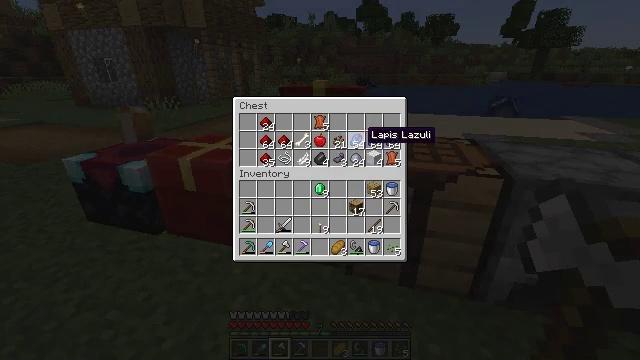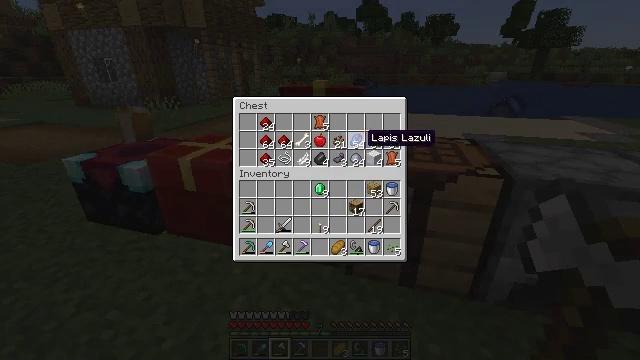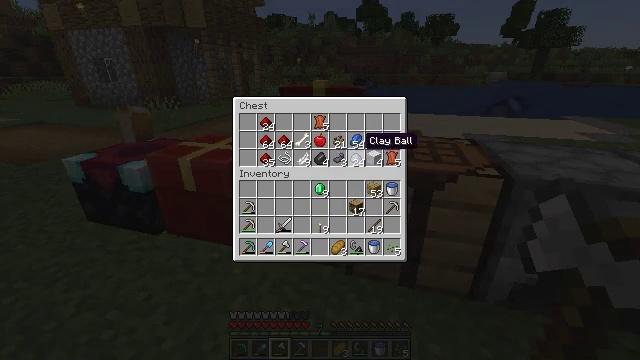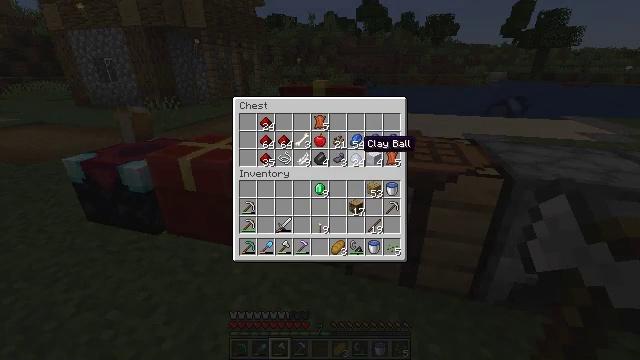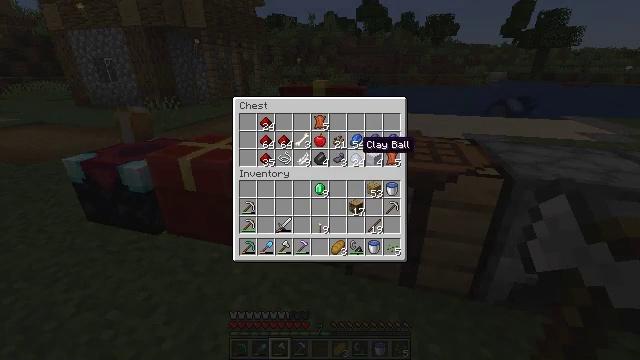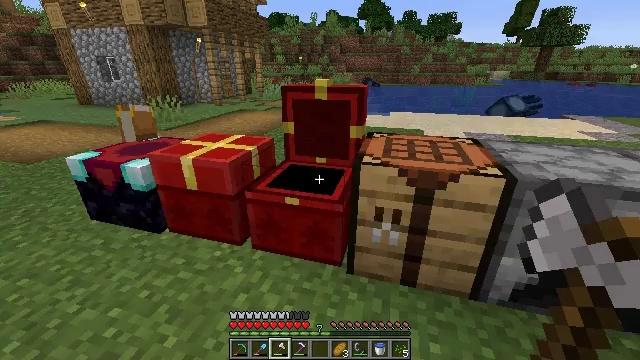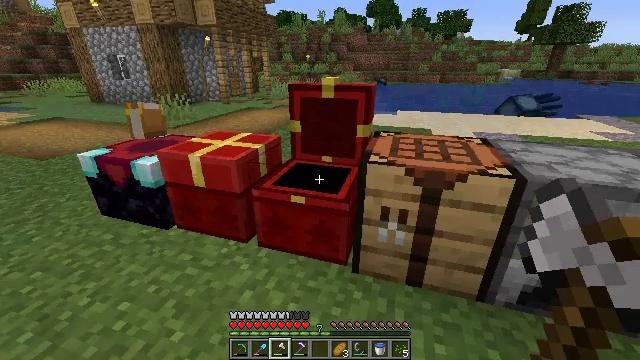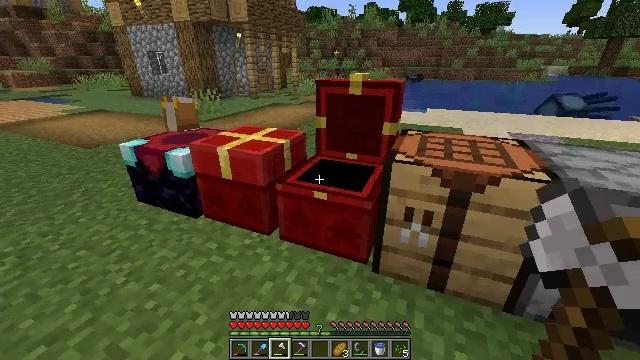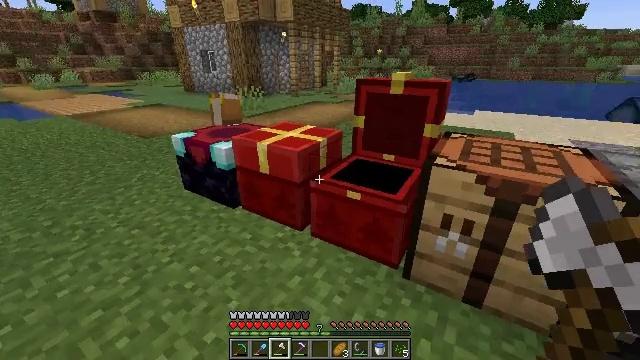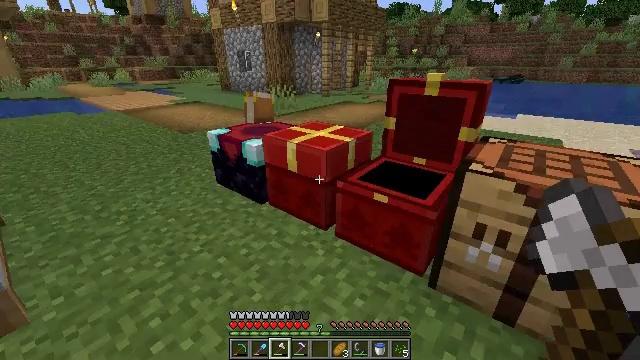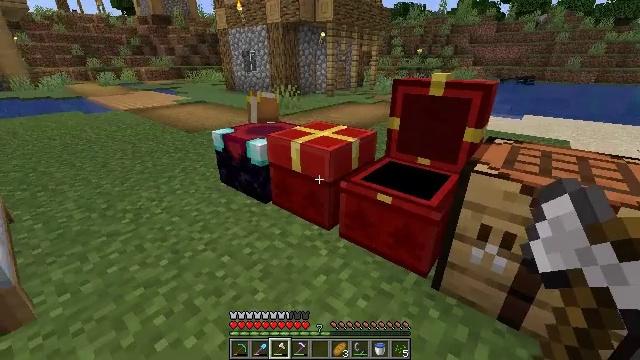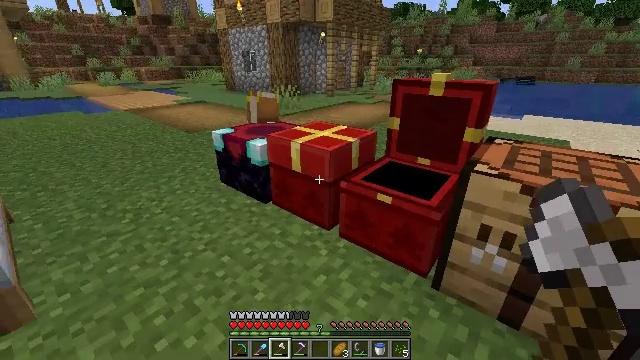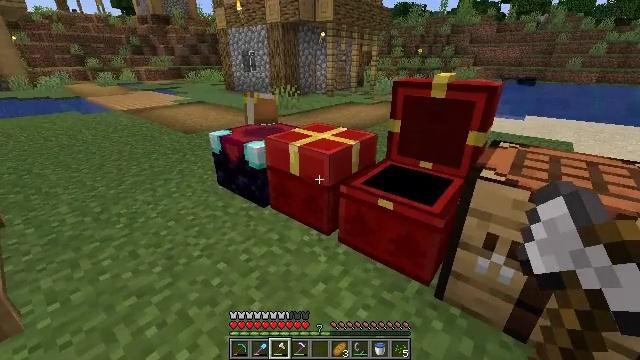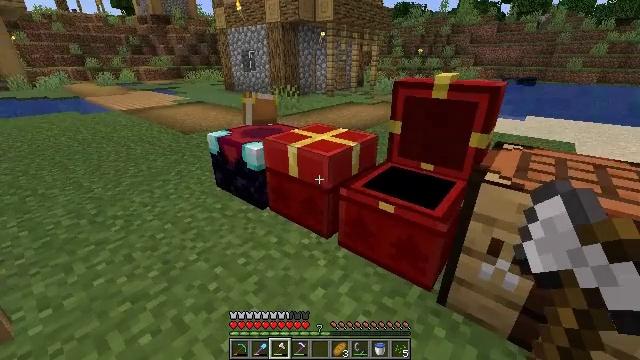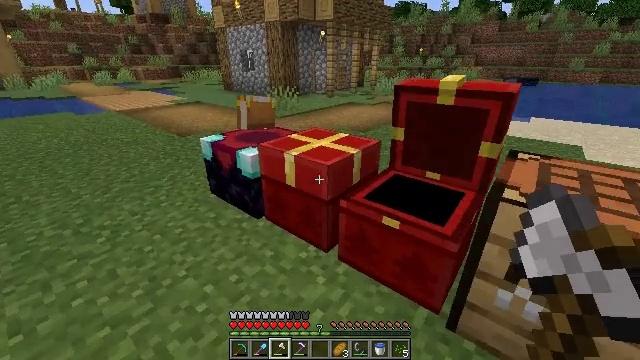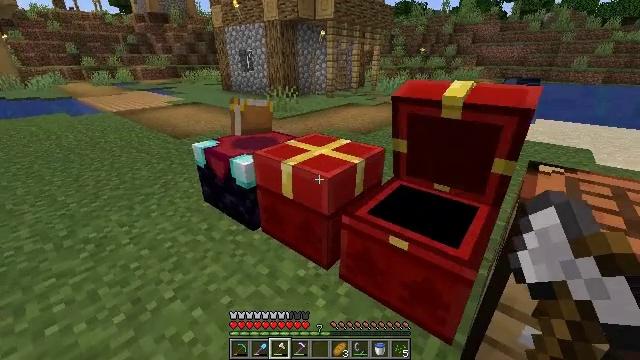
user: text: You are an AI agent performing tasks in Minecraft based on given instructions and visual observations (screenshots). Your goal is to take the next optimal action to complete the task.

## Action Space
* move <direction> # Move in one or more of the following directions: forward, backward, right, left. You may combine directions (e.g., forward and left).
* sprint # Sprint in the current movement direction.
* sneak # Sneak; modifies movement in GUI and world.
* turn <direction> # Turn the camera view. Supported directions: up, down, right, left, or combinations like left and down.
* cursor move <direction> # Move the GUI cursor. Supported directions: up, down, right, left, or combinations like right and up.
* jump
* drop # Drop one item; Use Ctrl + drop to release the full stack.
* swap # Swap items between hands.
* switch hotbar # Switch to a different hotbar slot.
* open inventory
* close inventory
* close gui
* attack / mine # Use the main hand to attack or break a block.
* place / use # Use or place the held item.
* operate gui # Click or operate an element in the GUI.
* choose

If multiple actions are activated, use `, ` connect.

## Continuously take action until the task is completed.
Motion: motion action
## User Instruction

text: Open the crafting grid to craft a smithing table.
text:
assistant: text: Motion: no_op
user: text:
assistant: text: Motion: no_op
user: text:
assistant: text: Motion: no_op
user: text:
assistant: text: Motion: no_op
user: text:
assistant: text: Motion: no_op
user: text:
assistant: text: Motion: turn left, close gui
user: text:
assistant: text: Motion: turn left
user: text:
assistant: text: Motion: turn left
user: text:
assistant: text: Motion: turn left
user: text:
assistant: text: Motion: no_op
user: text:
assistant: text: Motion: no_op
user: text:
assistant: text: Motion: move forward
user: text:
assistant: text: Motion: move forward
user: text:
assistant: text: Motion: move forward
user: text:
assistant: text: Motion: use / place
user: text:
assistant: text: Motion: use / place
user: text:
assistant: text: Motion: use / place
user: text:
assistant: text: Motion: no_op
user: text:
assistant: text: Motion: no_op
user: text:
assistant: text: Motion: open gui
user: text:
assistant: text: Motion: no_op
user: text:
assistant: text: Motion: no_op
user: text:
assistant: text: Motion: no_op
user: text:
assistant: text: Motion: cursor move right
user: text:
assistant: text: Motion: cursor move right
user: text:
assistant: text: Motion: cursor move right
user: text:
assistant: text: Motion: no_op
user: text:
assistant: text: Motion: no_op
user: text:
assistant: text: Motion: no_op
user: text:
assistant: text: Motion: no_op